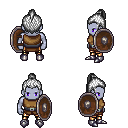
a pixel art fantasy rpg character, male body template, dark elf, purple skin, leather chest armor, gold greaves, white short topknot hairstyle, metal boots, shield, four views (front, back, left, right), 2x2 character sprite sheet, small pixel art, hard edges, no anti-aliasing